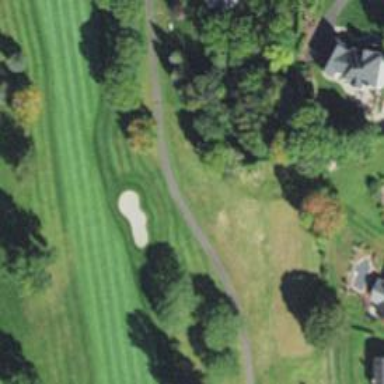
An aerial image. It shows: Service road used as golf cart path.